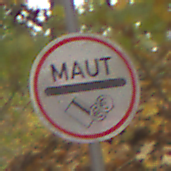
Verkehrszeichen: MautflichtigeStrecke
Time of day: MorningAfternoon
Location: Outdoor (Nature)
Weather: Overcast
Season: Autumn
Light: Natural